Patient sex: M
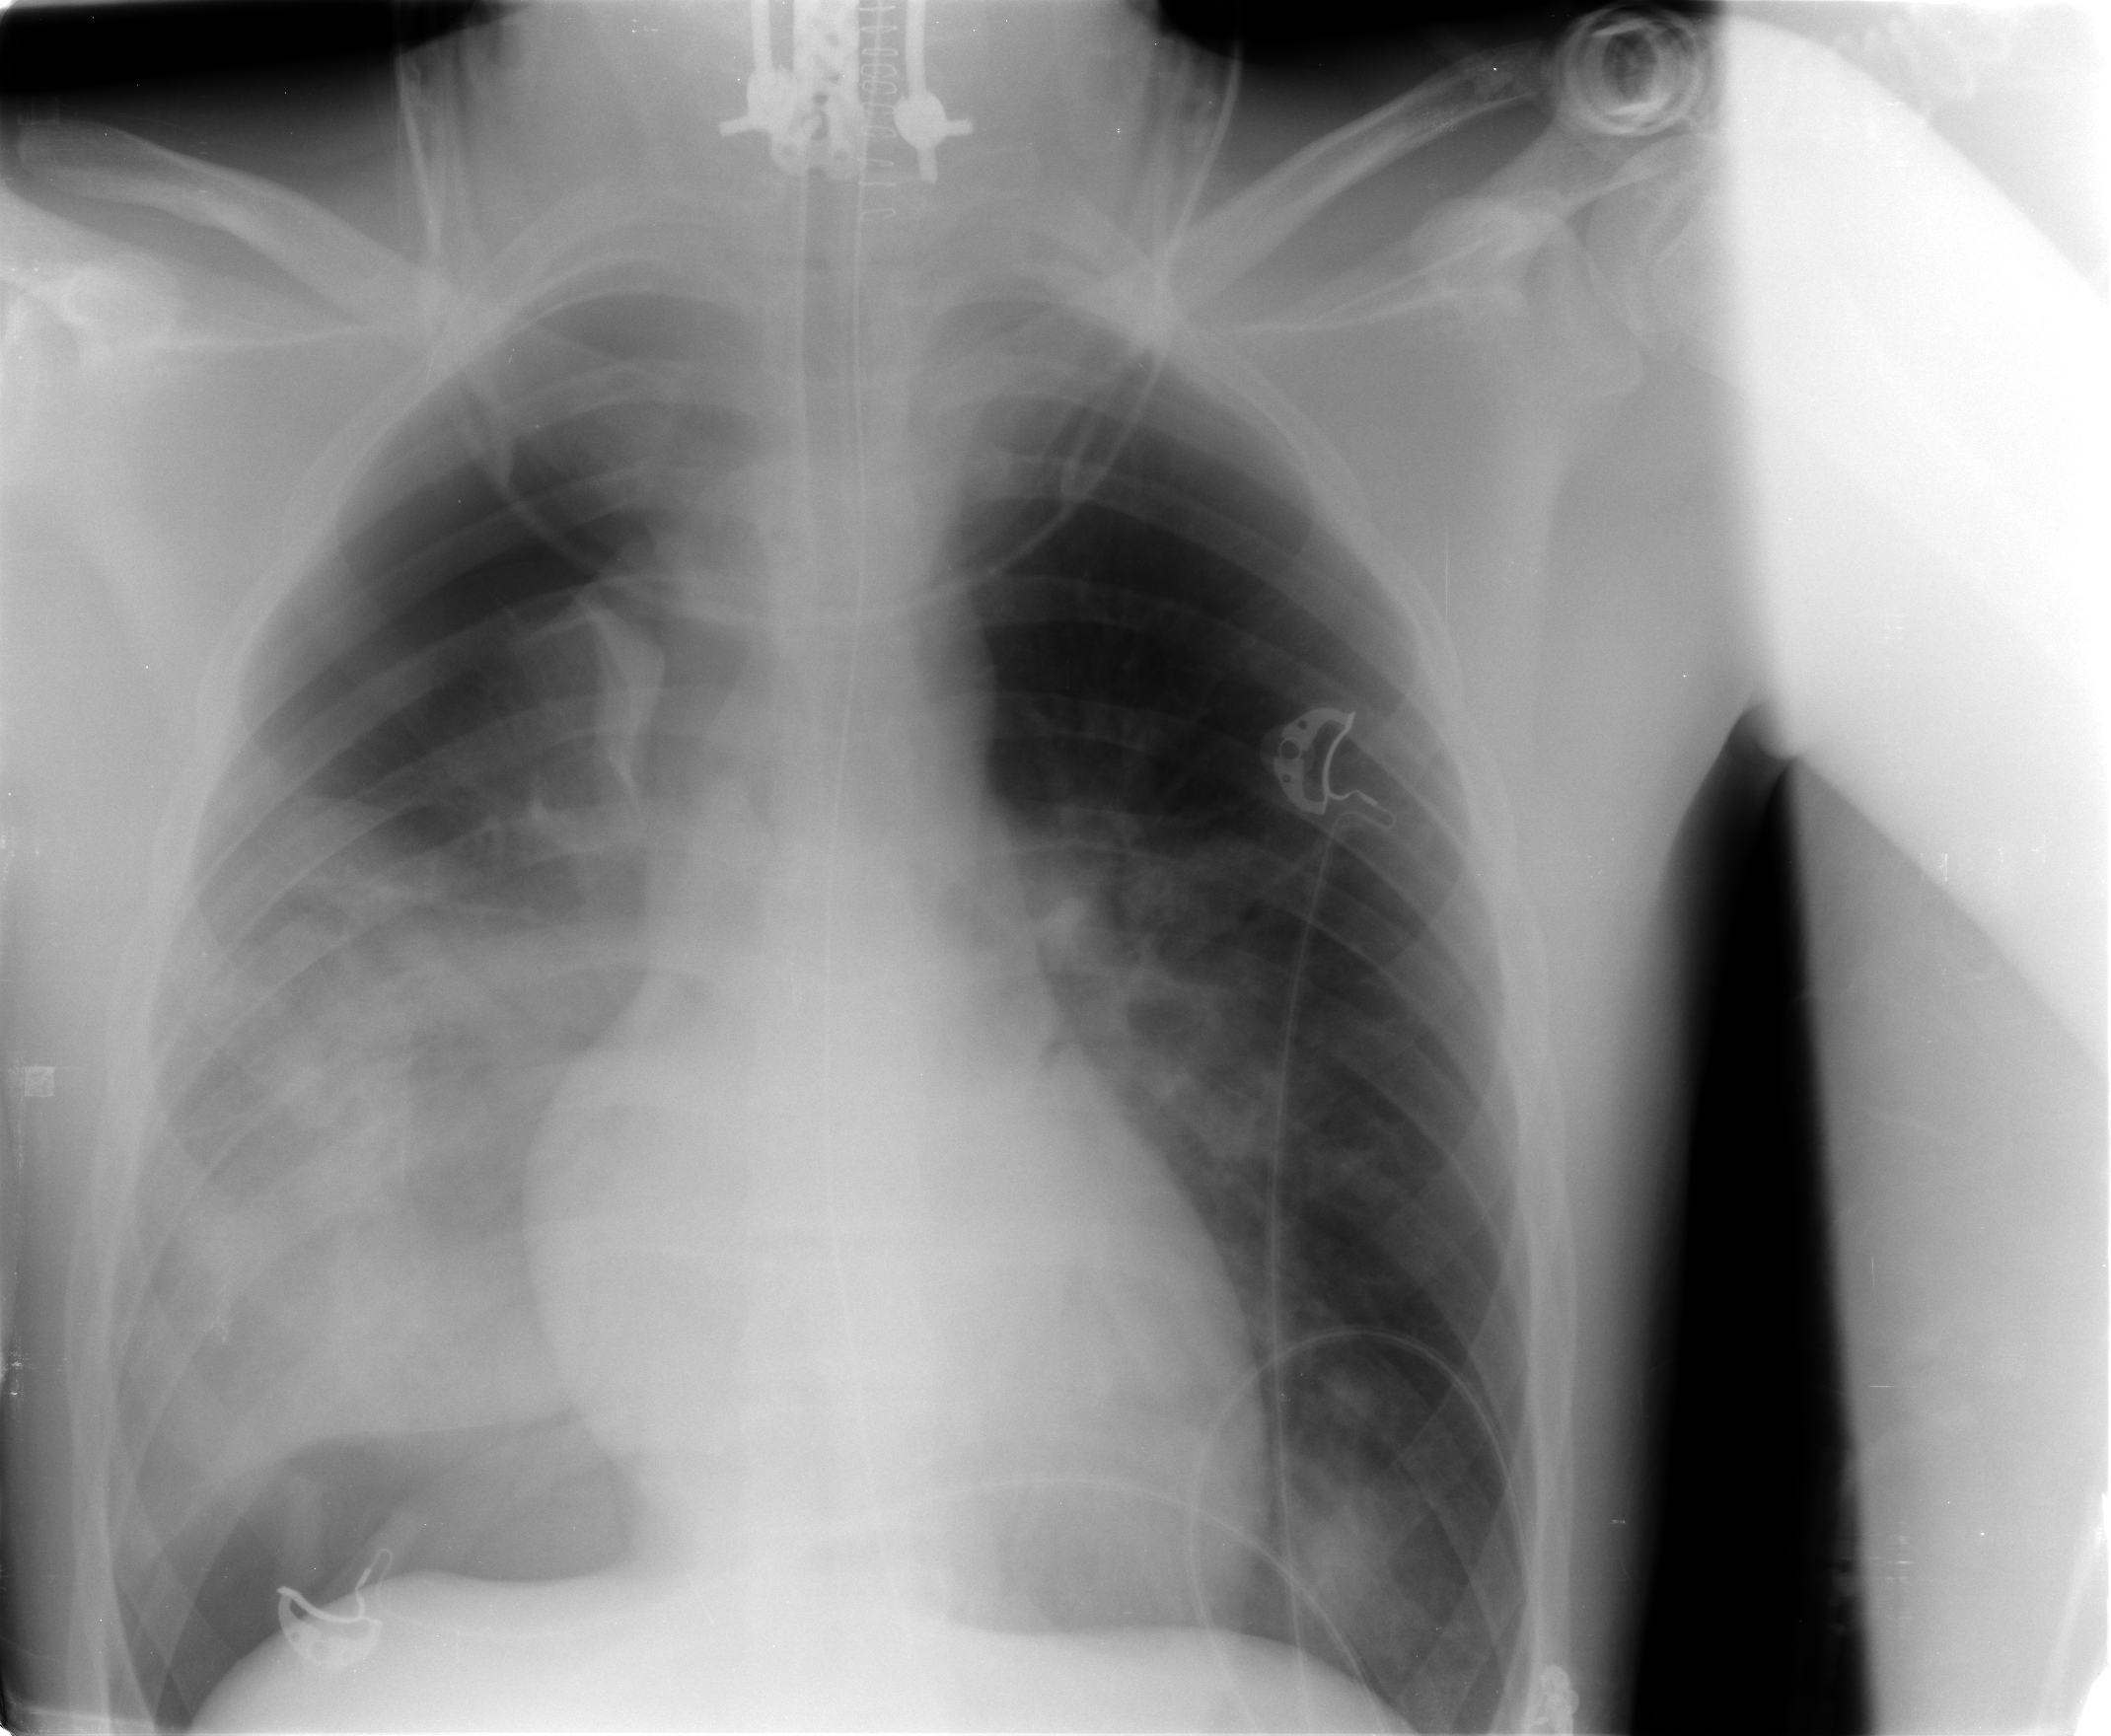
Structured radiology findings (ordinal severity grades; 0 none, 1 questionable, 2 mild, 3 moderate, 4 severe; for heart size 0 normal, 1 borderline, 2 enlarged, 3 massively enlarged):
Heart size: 0
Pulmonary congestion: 0
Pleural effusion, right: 0
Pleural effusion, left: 0
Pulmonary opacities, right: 0
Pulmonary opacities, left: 0
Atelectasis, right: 3
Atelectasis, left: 0